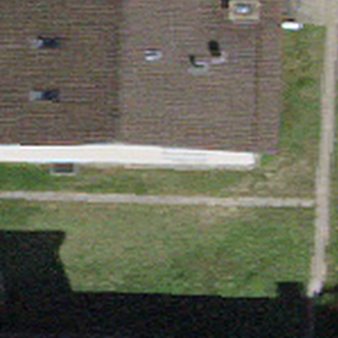
Label: other